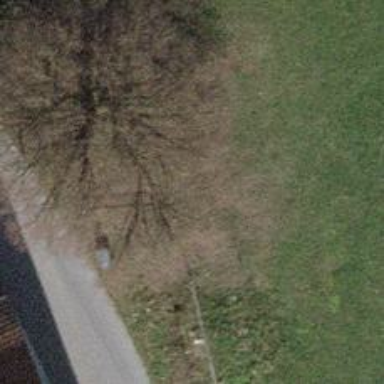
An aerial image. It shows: Beautiful tree in nature.